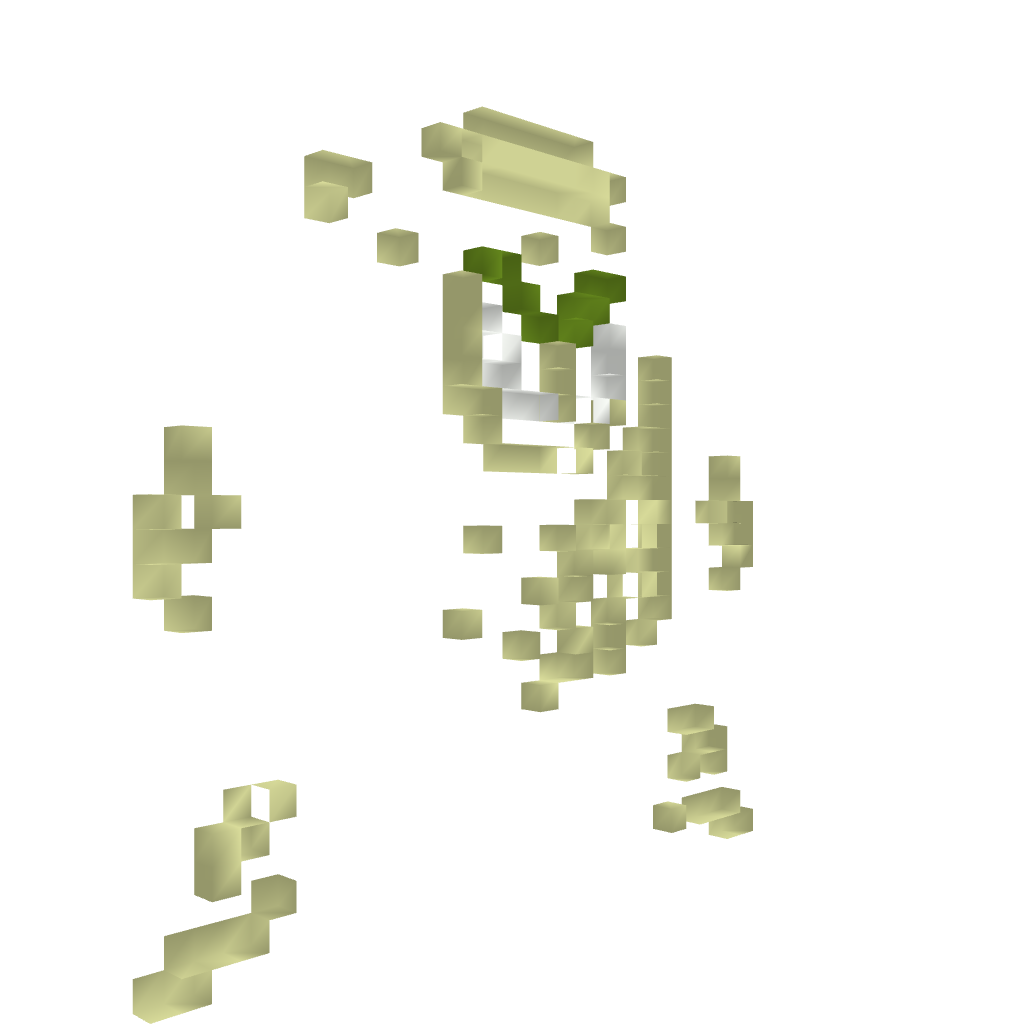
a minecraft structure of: Woodman (ErnieCIII)